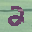
Label: 2